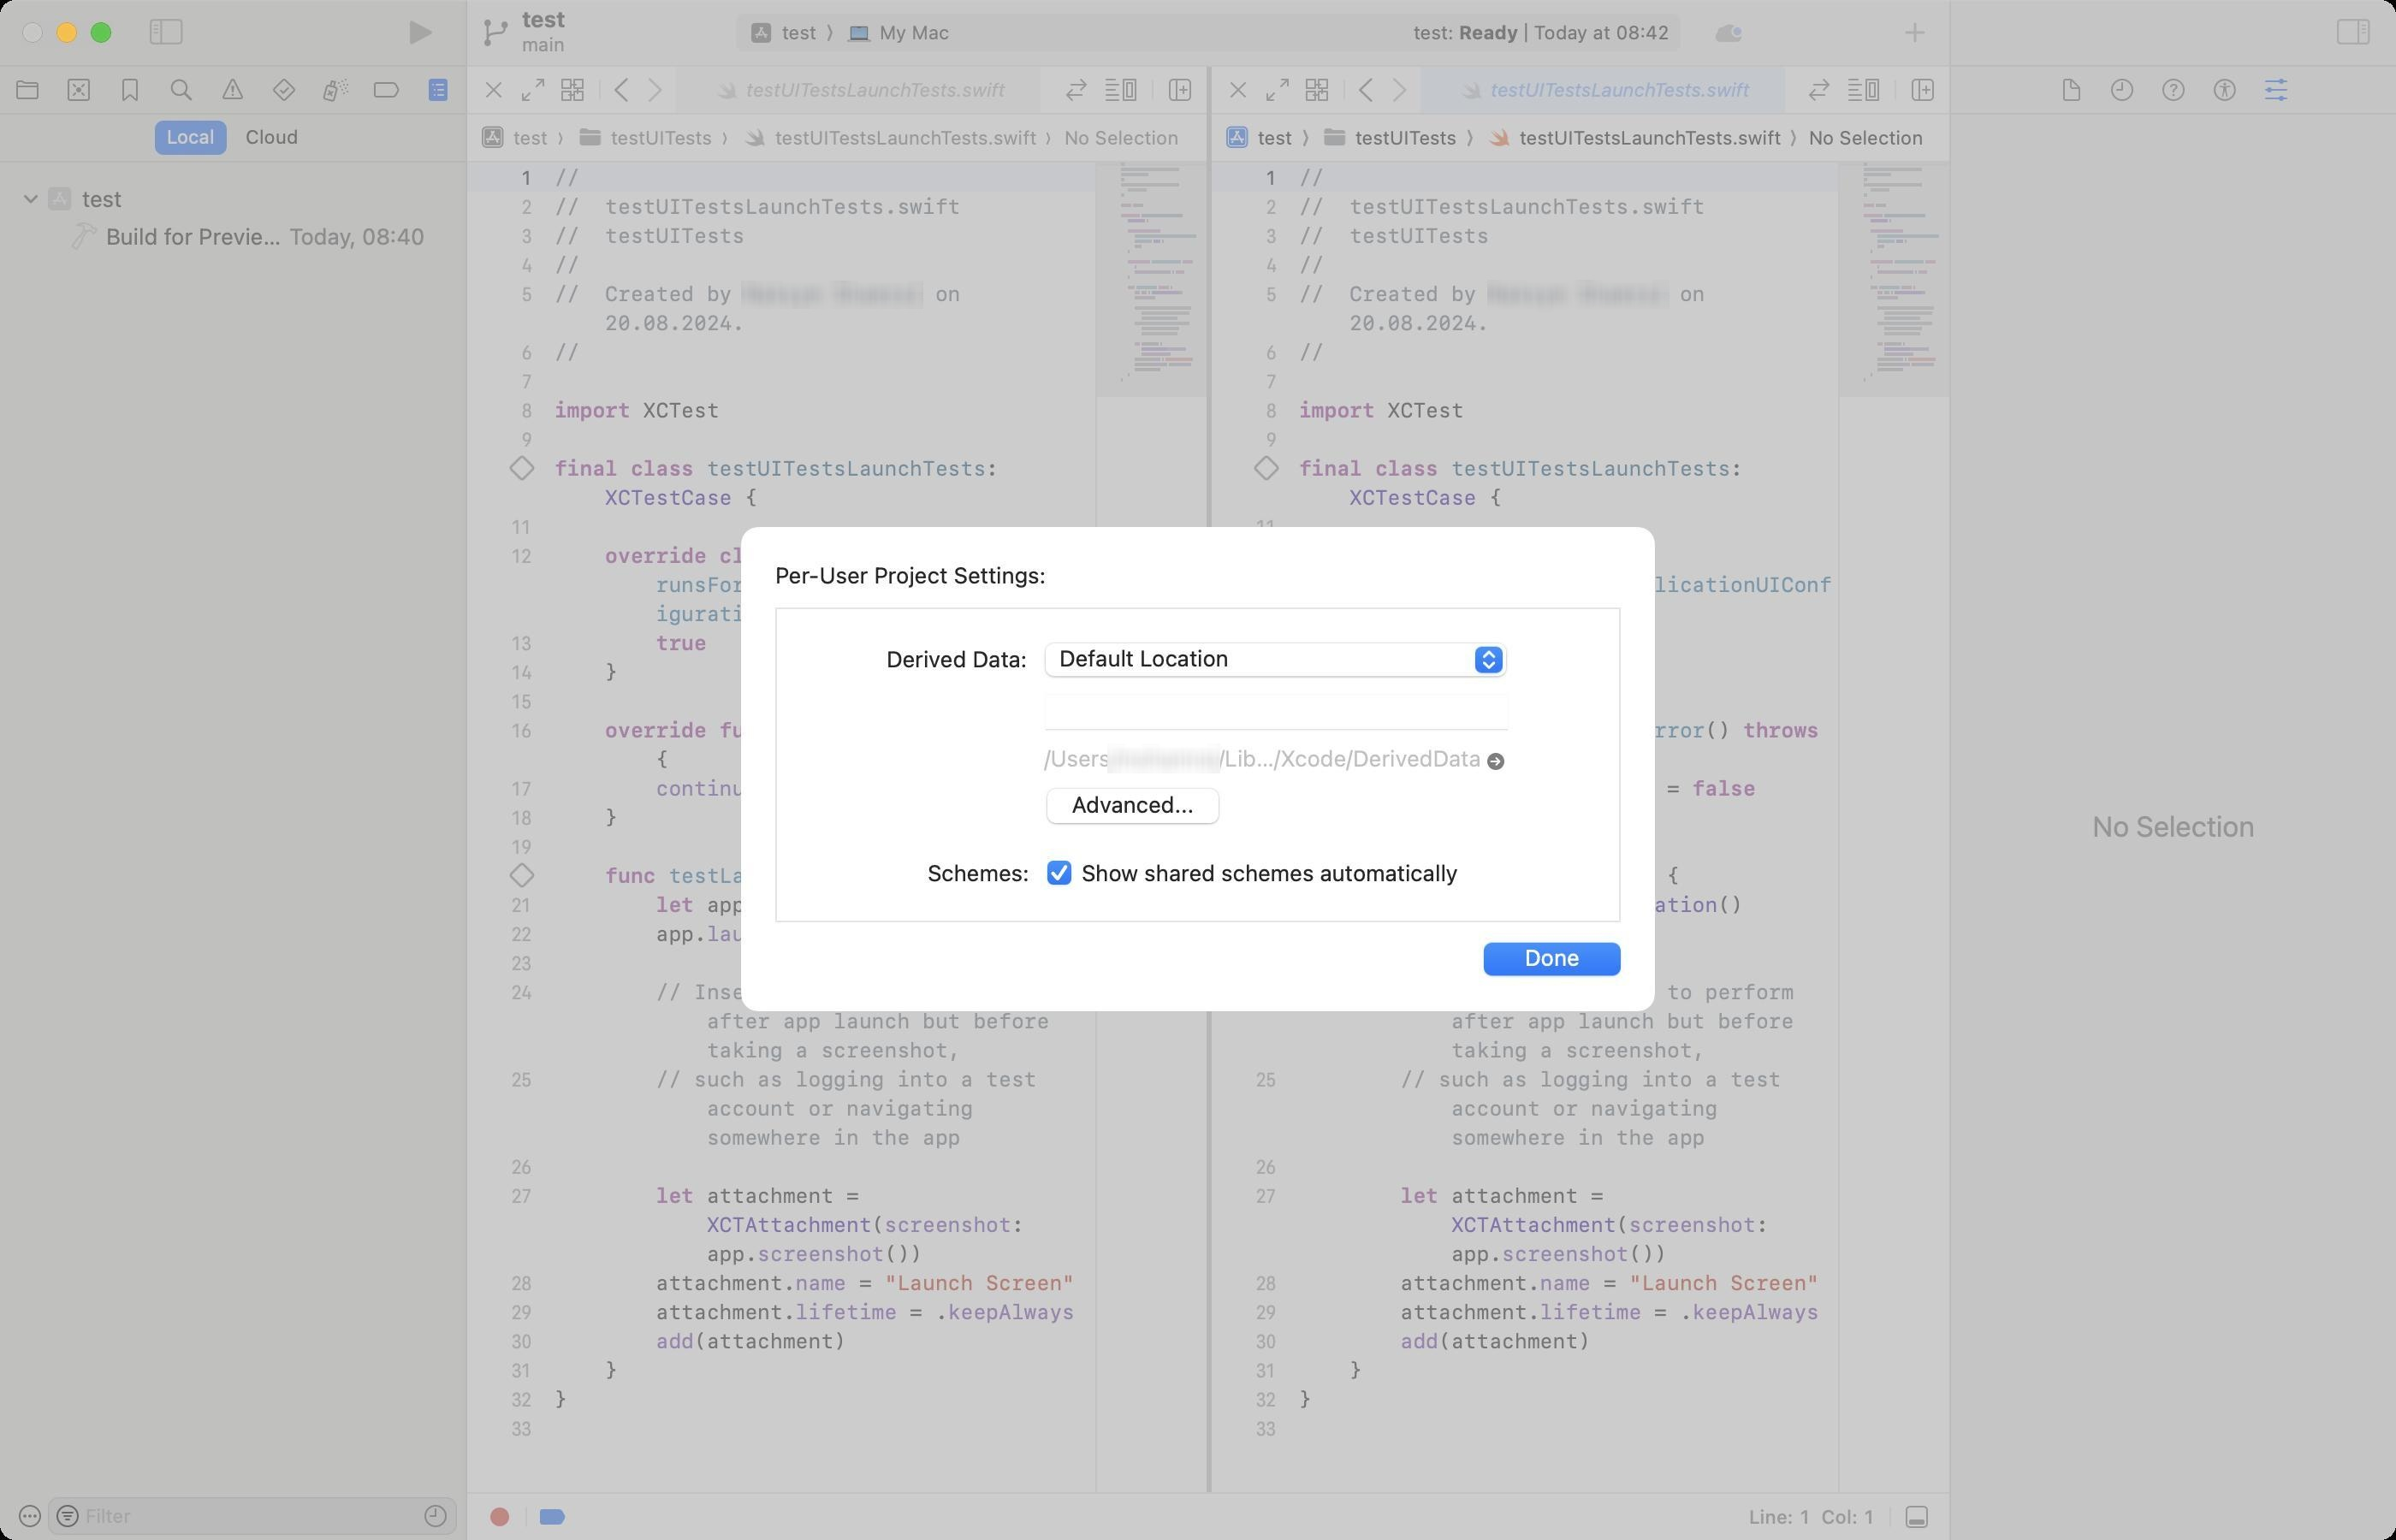
Accessibility tree:
{"name": "test_—_testUITestsLaunchTests.swift", "role": "AXWindow", "description": null, "role_description": "standard window", "value": null, "position": "164.00;127.00", "size": "1400;900", "children": [{"name": "test.xcodeproj", "role": "AXSplitGroup", "description": "/Users/[username]/Code/test/test/test.xcodeproj", "role_description": "split group", "value": null, "position": "0.00;0.00", "size": "1400;900", "children": [{"name": null, "role": "AXGroup", "description": "navigator", "role_description": "group", "value": null, "position": "0.00;0.00", "size": "272;900", "children": [{"name": "", "role": "AXRadioButton", "description": "Project", "role_description": "radio button", "value": 0, "position": "1.00;39.00", "size": "30;27", "children": []}, {"name": "", "role": "AXRadioButton", "description": "Source Control", "role_description": "radio button", "value": 0, "position": "31.00;39.00", "size": "30;27", "children": []}, {"name": "", "role": "AXRadioButton", "description": "Bookmarks", "role_description": "radio button", "value": 0, "position": "61.00;39.00", "size": "30;27", "children": []}, {"name": "", "role": "AXRadioButton", "description": "Find", "role_description": "radio button", "value": 0, "position": "91.00;39.00", "size": "30;27", "children": []}, {"name": "", "role": "AXRadioButton", "description": "Issues", "role_description": "radio button", "value": 0, "position": "121.00;39.00", "size": "30;27", "children": []}, {"name": "", "role": "AXRadioButton", "description": "Tests", "role_description": "radio button", "value": 0, "position": "151.00;39.00", "size": "30;27", "children": []}, {"name": "", "role": "AXRadioButton", "description": "Debug", "role_description": "radio button", "value": 0, "position": "181.00;39.00", "size": "30;27", "children": []}, {"name": "", "role": "AXRadioButton", "description": "Breakpoints", "role_description": "radio button", "value": 0, "position": "211.00;39.00", "size": "30;27", "children": []}, {"name": "", "role": "AXRadioButton", "description": "Reports", "role_description": "radio button", "value": 1, "position": "241.00;39.00", "size": "30;27", "children": []}, {"name": "Local", "role": "AXRadioButton", "description": null, "role_description": "radio button", "value": 1, "position": "90.50;70.50", "size": "42;20", "children": []}, {"name": "Cloud", "role": "AXRadioButton", "description": null, "role_description": "radio button", "value": 0, "position": "136.50;70.50", "size": "45;20", "children": []}, {"name": null, "role": "AXScrollArea", "description": null, "role_description": "scroll area", "value": null, "position": "0.00;95.00", "size": "272;777", "children": [{"name": null, "role": "AXOutline", "description": "Report Navigator", "role_description": "outline", "value": null, "position": "0.00;105.00", "size": "272;767", "children": [{"name": null, "role": "AXRow", "description": null, "role_description": "outline row", "value": null, "position": "0.00;105.00", "size": "272;22", "children": [{"name": null, "role": "AXCell", "description": null, "role_description": "cell", "value": null, "position": "10.00;105.00", "size": "252;22", "children": [{"name": null, "role": "AXImage", "description": "", "role_description": "", "value": null, "position": "26.50;108.00", "size": "17;16", "children": []}, {"name": null, "role": "AXStaticText", "description": null, "role_description": "text", "value": "test", "position": "46.00;108.00", "size": "210;16", "children": []}, {"name": null, "role": "AXDisclosureTriangle", "description": null, "role_description": "disclosure triangle", "value": 1, "position": "12.00;105.00", "size": "13;22", "children": []}]}]}, {"name": null, "role": "AXRow", "description": null, "role_description": "outline row", "value": null, "position": "0.00;127.00", "size": "272;22", "children": [{"name": null, "role": "AXCell", "description": null, "role_description": "cell", "value": null, "position": "10.00;127.00", "size": "252;22", "children": [{"name": null, "role": "AXImage", "description": "", "role_description": "", "value": null, "position": "41.00;130.00", "size": "16;16", "children": []}, {"name": null, "role": "AXStaticText", "description": null, "role_description": "text", "value": "Today, 08:40", "position": "167.00;130.00", "size": "84;16", "children": []}, {"name": null, "role": "AXStaticText", "description": null, "role_description": "text", "value": "Build for Previews", "position": "60.00;130.00", "size": "107;16", "children": []}]}]}, {"name": null, "role": "AXColumn", "description": null, "role_description": "column", "value": null, "position": "10.00;105.00", "size": "252;767", "children": []}]}]}, {"name": null, "role": "AXTextField", "description": "Report navigator filter", "role_description": "search text field", "value": "", "position": "28.00;875.00", "size": "239;22", "children": [{"name": "toggle_filter", "role": "AXButton", "description": null, "role_description": "button", "value": null, "position": "28.00;875.00", "size": "15;22", "children": []}, {"name": "Recent_reports_filter", "role": "AXCheckBox", "description": null, "role_description": "toggle button", "value": 0, "position": "246.00;876.00", "size": "17;20", "children": []}]}, {"name": "", "role": "AXMenuButton", "description": null, "role_description": "menu button", "value": null, "position": "2.00;876.00", "size": "26;20", "children": []}]}, {"name": null, "role": "AXSplitter", "description": null, "role_description": "splitter", "value": 272.0, "position": "272.00;38.00", "size": "1;862", "children": []}, {"name": null, "role": "AXGroup", "description": "editor area", "role_description": "group", "value": null, "position": "273.00;0.00", "size": "866;900", "children": [{"name": null, "role": "AXSplitGroup", "description": null, "role_description": "split group", "value": null, "position": "273.00;0.00", "size": "866;900", "children": [{"name": null, "role": "AXSplitGroup", "description": null, "role_description": "split group", "value": null, "position": "273.00;0.00", "size": "866;900", "children": [{"name": null, "role": "AXGroup", "description": "testUITestsLaunchTests.swift", "role_description": "group", "value": null, "position": "273.00;0.00", "size": "432;900", "children": [{"name": null, "role": "AXGroup", "description": "testUITestsLaunchTests.swift", "role_description": "group", "value": null, "position": "273.00;0.00", "size": "432;900", "children": [{"name": null, "role": "AXSplitGroup", "description": null, "role_description": "split group", "value": null, "position": "273.00;0.00", "size": "432;900", "children": [{"name": null, "role": "AXScrollArea", "description": null, "role_description": "scroll area", "value": null, "position": "273.00;95.00", "size": "432;777", "children": [{"name": null, "role": "AXTextArea", "description": "Source Editor", "role_description": "text entry area", "value": "//\n//  testUITestsLaunchTests.swift\n//  testUITests\n//\n//  Created by [name] [surname] on 20.08.2024.\n//\n\nimport XCTest\n\nfinal class testUITestsLaunchTests: XCTestCase {\n\n    override class var runsForEachTargetApplicationUIConfiguration: Bool {\n        true\n    }\n\n    override func setUpWithError() throws {\n        continueAfterFailure = false\n    }\n\n    func testLaunch() throws {\n        let app = XCUIApplication()\n        app.launch()\n\n        // Insert steps here to perform after app launch but before taking a screenshot,\n        // such as logging into a test account or navigating somewhere in the app\n\n        let attachment = XCTAttachment(screenshot: app.screenshot())\n        attachment.name = \"Launch Screen\"\n        attachment.lifetime = .keepAlways\n        add(attachment)\n    }\n}\n", "position": "273.00;94.00", "size": "432;1138", "children": []}, {"name": null, "role": "AXScrollBar", "description": null, "role_description": "scroll bar", "value": 0.0027662517968565226, "position": "689.00;95.00", "size": "16;777", "children": [{"name": null, "role": "AXValueIndicator", "description": null, "role_description": "value indicator", "value": 0.0027662517968565226, "position": "693.00;97.00", "size": "12;552", "children": []}, {"name": null, "role": "AXButton", "description": null, "role_description": "increment arrow button", "value": null, "position": "689.00;95.00", "size": "0;0", "children": []}, {"name": null, "role": "AXButton", "description": null, "role_description": "decrement arrow button", "value": null, "position": "689.00;95.00", "size": "0;0", "children": []}, {"name": null, "role": "AXButton", "description": null, "role_description": "increment page button", "value": null, "position": "693.00;650.00", "size": "12;222", "children": []}, {"name": null, "role": "AXButton", "description": null, "role_description": "decrement page button", "value": null, "position": "693.00;95.00", "size": "12;2", "children": []}]}, {"name": null, "role": "AXGroup", "description": "Source Editor Change Gutter", "role_description": "group", "value": null, "position": "273.00;94.00", "size": "11;1138", "children": []}, {"name": null, "role": "AXGroup", "description": "Source Editor Gutter", "role_description": "group", "value": null, "position": "284.00;94.00", "size": "30;1138", "children": [{"name": null, "role": "AXButton", "description": "Annotation Line 10: Line: 10", "role_description": "button", "value": "No result", "position": "297.00;265.00", "size": "16;17", "children": []}, {"name": null, "role": "AXButton", "description": "Annotation Line 20: Line: 20", "role_description": "button", "value": "No result", "position": "297.00;503.00", "size": "16;17", "children": []}]}, {"name": null, "role": "AXGroup", "description": "Source Editor Minimap", "role_description": "group", "value": null, "position": "640.00;0.00", "size": "65;900", "children": [{"name": "Minimap_Landmark", "role": "AXStaticText", "description": "testUITestsLaunchTests", "role_description": "text", "value": null, "position": "655.00;122.00", "size": "45;11", "children": []}, {"name": "Minimap_Landmark", "role": "AXStaticText", "description": "runsForEachTargetApplicationUIConfiguration", "role_description": "text", "value": null, "position": "659.00;131.00", "size": "41;11", "children": []}, {"name": "Minimap_Landmark", "role": "AXStaticText", "description": "setUpWithError()", "role_description": "text", "value": null, "position": "659.00;149.00", "size": "41;11", "children": []}, {"name": "Minimap_Landmark", "role": "AXStaticText", "description": "testLaunch()", "role_description": "text", "value": null, "position": "659.00;164.00", "size": "41;11", "children": []}]}]}]}, {"name": null, "role": "AXGroup", "description": "Jump Bar", "role_description": "group", "value": null, "position": "273.00;67.00", "size": "432;28", "children": [{"name": null, "role": "AXPopUpButton", "description": null, "role_description": "pop up button", "value": "test", "position": "273.00;67.00", "size": "62;27", "children": []}, {"name": null, "role": "AXPopUpButton", "description": null, "role_description": "pop up button", "value": "testUITests", "position": "335.00;67.00", "size": "96;27", "children": []}, {"name": null, "role": "AXPopUpButton", "description": null, "role_description": "pop up button", "value": "testUITestsLaunchTests.swift", "position": "431.00;67.00", "size": "189;27", "children": []}, {"name": null, "role": "AXPopUpButton", "description": null, "role_description": "pop up button", "value": "No Selection", "position": "620.00;67.00", "size": "83;27", "children": []}]}]}, {"name": null, "role": "AXGroup", "description": "Tab Bar", "role_description": "group", "value": null, "position": "273.00;39.00", "size": "432;28", "children": [{"name": "Tab_bar,_1_tab", "role": "AXTabGroup", "description": "tab bar", "role_description": "tab group", "value": "{\n    \"name\": \"testUITestsLaunchTests.swift\",\n    \"role\": \"AXRadioButton\",\n    \"description\": null,\n    \"role_description\": \"tab\",\n    \"value\": true,\n    \"position\": \"395.00;39.00\",\n    \"size\": \"213;27\",\n    \"children\": [\n        {\n            \"name\": \"close_tab\",\n            \"role\": \"AXButton\",\n            \"description\": \"Close\",\n            \"role_description\": \"button\",\n            \"value\": null,\n            \"position\": \"399.00;44.50\",\n            \"size\": \"16;16\",\n            \"children\": [\n                {\n                    \"name\": \"close_tab\",\n                    \"role\": \"AXButton\",\n                    \"description\": \"Close\",\n                    \"role_description\": \"button\",\n                    \"value\": null,\n                    \"position\": \"399.00;44.50\",\n                    \"size\": \"16;16\",\n                    \"children\": []\n                }\n            ]\n        }\n    ]\n}", "position": "395.00;39.00", "size": "220;27", "children": [{"name": null, "role": "AXScrollArea", "description": null, "role_description": "scroll area", "value": null, "position": "395.00;39.00", "size": "220;27", "children": [{"name": "testUITestsLaunchTests.swift", "role": "AXRadioButton", "description": null, "role_description": "tab", "value": true, "position": "395.00;39.00", "size": "213;27", "children": [{"name": "close_tab", "role": "AXButton", "description": "Close", "role_description": "button", "value": null, "position": "399.00;44.50", "size": "16;16", "children": [{"name": "close_tab", "role": "AXButton", "description": "Close", "role_description": "button", "value": null, "position": "399.00;44.50", "size": "16;16", "children": []}]}]}]}]}, {"name": "", "role": "AXButton", "description": "Close Editor", "role_description": "button", "value": null, "position": "277.00;39.00", "size": "23;27", "children": []}, {"name": "", "role": "AXCheckBox", "description": "Focus Editor", "role_description": "toggle button", "value": "0", "position": "300.00;39.00", "size": "23;27", "children": []}, {"name": "", "role": "AXButton", "description": "Related Items", "role_description": "button", "value": null, "position": "323.00;39.00", "size": "23;27", "children": []}, {"name": "", "role": "AXButton", "description": "Go Back", "role_description": "button", "value": null, "position": "355.00;39.00", "size": "18;27", "children": []}, {"name": "", "role": "AXButton", "description": "Go Forward", "role_description": "button", "value": null, "position": "373.00;39.00", "size": "18;27", "children": []}, {"name": "", "role": "AXCheckBox", "description": "Code Review", "role_description": "toggle button", "value": "0", "position": "617.00;39.00", "size": "24;27", "children": []}, {"name": "", "role": "AXButton", "description": "editor options", "role_description": "button", "value": null, "position": "641.00;39.00", "size": "28;27", "children": []}, {"name": "", "role": "AXButton", "description": "Add Editor on Right", "role_description": "button", "value": null, "position": "678.00;39.00", "size": "23;27", "children": []}]}]}, {"name": null, "role": "AXSplitter", "description": null, "role_description": "splitter", "value": 432.0, "position": "705.00;38.00", "size": "3;862", "children": []}, {"name": null, "role": "AXGroup", "description": "testUITestsLaunchTests.swift", "role_description": "group", "value": null, "position": "708.00;0.00", "size": "431;900", "children": [{"name": null, "role": "AXGroup", "description": "testUITestsLaunchTests.swift", "role_description": "group", "value": null, "position": "708.00;0.00", "size": "431;900", "children": [{"name": null, "role": "AXSplitGroup", "description": null, "role_description": "split group", "value": null, "position": "708.00;0.00", "size": "431;900", "children": [{"name": null, "role": "AXScrollArea", "description": null, "role_description": "scroll area", "value": null, "position": "708.00;95.00", "size": "431;777", "children": [{"name": null, "role": "AXTextArea", "description": "Source Editor", "role_description": "text entry area", "value": "//\n//  testUITestsLaunchTests.swift\n//  testUITests\n//\n//  Created by [name] [surname] on 20.08.2024.\n//\n\nimport XCTest\n\nfinal class testUITestsLaunchTests: XCTestCase {\n\n    override class var runsForEachTargetApplicationUIConfiguration: Bool {\n        true\n    }\n\n    override func setUpWithError() throws {\n        continueAfterFailure = false\n    }\n\n    func testLaunch() throws {\n        let app = XCUIApplication()\n        app.launch()\n\n        // Insert steps here to perform after app launch but before taking a screenshot,\n        // such as logging into a test account or navigating somewhere in the app\n\n        let attachment = XCTAttachment(screenshot: app.screenshot())\n        attachment.name = \"Launch Screen\"\n        attachment.lifetime = .keepAlways\n        add(attachment)\n    }\n}\n", "position": "708.00;94.00", "size": "431;1138", "children": []}, {"name": null, "role": "AXScrollBar", "description": null, "role_description": "scroll bar", "value": 0.0027662517968565226, "position": "1123.00;95.00", "size": "16;777", "children": [{"name": null, "role": "AXValueIndicator", "description": null, "role_description": "value indicator", "value": 0.0027662517968565226, "position": "1127.00;97.00", "size": "12;552", "children": []}, {"name": null, "role": "AXButton", "description": null, "role_description": "increment arrow button", "value": null, "position": "1123.00;95.00", "size": "0;0", "children": []}, {"name": null, "role": "AXButton", "description": null, "role_description": "decrement arrow button", "value": null, "position": "1123.00;95.00", "size": "0;0", "children": []}, {"name": null, "role": "AXButton", "description": null, "role_description": "increment page button", "value": null, "position": "1127.00;650.00", "size": "12;222", "children": []}, {"name": null, "role": "AXButton", "description": null, "role_description": "decrement page button", "value": null, "position": "1127.00;95.00", "size": "12;2", "children": []}]}, {"name": null, "role": "AXGroup", "description": "Source Editor Gutter", "role_description": "group", "value": null, "position": "719.00;94.00", "size": "30;1138", "children": [{"name": null, "role": "AXButton", "description": "Annotation Line 10: Line: 10", "role_description": "button", "value": "No result", "position": "732.00;265.00", "size": "16;17", "children": []}, {"name": null, "role": "AXButton", "description": "Annotation Line 20: Line: 20", "role_description": "button", "value": "No result", "position": "732.00;503.00", "size": "16;17", "children": []}]}, {"name": null, "role": "AXGroup", "description": "Source Editor Change Gutter", "role_description": "group", "value": null, "position": "708.00;94.00", "size": "11;1138", "children": []}, {"name": null, "role": "AXGroup", "description": "Source Editor Minimap", "role_description": "group", "value": null, "position": "1074.00;0.00", "size": "65;900", "children": [{"name": "Minimap_Landmark", "role": "AXStaticText", "description": "testUITestsLaunchTests", "role_description": "text", "value": null, "position": "1089.00;122.00", "size": "45;11", "children": []}, {"name": "Minimap_Landmark", "role": "AXStaticText", "description": "runsForEachTargetApplicationUIConfiguration", "role_description": "text", "value": null, "position": "1093.00;131.00", "size": "41;11", "children": []}, {"name": "Minimap_Landmark", "role": "AXStaticText", "description": "setUpWithError()", "role_description": "text", "value": null, "position": "1093.00;149.00", "size": "41;11", "children": []}, {"name": "Minimap_Landmark", "role": "AXStaticText", "description": "testLaunch()", "role_description": "text", "value": null, "position": "1093.00;164.00", "size": "41;11", "children": []}]}]}]}, {"name": null, "role": "AXGroup", "description": "Jump Bar", "role_description": "group", "value": null, "position": "708.00;67.00", "size": "431;28", "children": [{"name": null, "role": "AXPopUpButton", "description": null, "role_description": "pop up button", "value": "test", "position": "708.00;67.00", "size": "62;27", "children": []}, {"name": null, "role": "AXPopUpButton", "description": null, "role_description": "pop up button", "value": "testUITests", "position": "770.00;67.00", "size": "96;27", "children": []}, {"name": null, "role": "AXPopUpButton", "description": null, "role_description": "pop up button", "value": "testUITestsLaunchTests.swift", "position": "866.00;67.00", "size": "189;27", "children": []}, {"name": null, "role": "AXPopUpButton", "description": null, "role_description": "pop up button", "value": "No Selection", "position": "1055.00;67.00", "size": "83;27", "children": []}]}]}, {"name": null, "role": "AXGroup", "description": "Tab Bar", "role_description": "group", "value": null, "position": "708.00;39.00", "size": "431;28", "children": [{"name": "Tab_bar,_1_tab", "role": "AXTabGroup", "description": "tab bar", "role_description": "tab group", "value": "{\n    \"name\": \"testUITestsLaunchTests.swift\",\n    \"role\": \"AXRadioButton\",\n    \"description\": null,\n    \"role_description\": \"tab\",\n    \"value\": true,\n    \"position\": \"830.00;39.00\",\n    \"size\": \"213;27\",\n    \"children\": [\n        {\n            \"name\": \"close_tab\",\n            \"role\": \"AXButton\",\n            \"description\": \"Close\",\n            \"role_description\": \"button\",\n            \"value\": null,\n            \"position\": \"834.00;44.50\",\n            \"size\": \"16;16\",\n            \"children\": [\n                {\n                    \"name\": \"close_tab\",\n                    \"role\": \"AXButton\",\n                    \"description\": \"Close\",\n                    \"role_description\": \"button\",\n                    \"value\": null,\n                    \"position\": \"834.00;44.50\",\n                    \"size\": \"16;16\",\n                    \"children\": []\n                }\n            ]\n        }\n    ]\n}", "position": "830.00;39.00", "size": "219;27", "children": [{"name": null, "role": "AXScrollArea", "description": null, "role_description": "scroll area", "value": null, "position": "830.00;39.00", "size": "219;27", "children": [{"name": "testUITestsLaunchTests.swift", "role": "AXRadioButton", "description": null, "role_description": "tab", "value": true, "position": "830.00;39.00", "size": "213;27", "children": [{"name": "close_tab", "role": "AXButton", "description": "Close", "role_description": "button", "value": null, "position": "834.00;44.50", "size": "16;16", "children": [{"name": "close_tab", "role": "AXButton", "description": "Close", "role_description": "button", "value": null, "position": "834.00;44.50", "size": "16;16", "children": []}]}]}]}]}, {"name": "", "role": "AXButton", "description": "Close Editor", "role_description": "button", "value": null, "position": "712.00;39.00", "size": "23;27", "children": []}, {"name": "", "role": "AXCheckBox", "description": "Focus Editor", "role_description": "toggle button", "value": "0", "position": "735.00;39.00", "size": "23;27", "children": []}, {"name": "", "role": "AXButton", "description": "Related Items", "role_description": "button", "value": null, "position": "758.00;39.00", "size": "23;27", "children": []}, {"name": "", "role": "AXButton", "description": "Go Back", "role_description": "button", "value": null, "position": "790.00;39.00", "size": "18;27", "children": []}, {"name": "", "role": "AXButton", "description": "Go Forward", "role_description": "button", "value": null, "position": "808.00;39.00", "size": "18;27", "children": []}, {"name": "", "role": "AXCheckBox", "description": "Code Review", "role_description": "toggle button", "value": "0", "position": "1051.00;39.00", "size": "24;27", "children": []}, {"name": "", "role": "AXButton", "description": "editor options", "role_description": "button", "value": null, "position": "1075.00;39.00", "size": "28;27", "children": []}, {"name": "", "role": "AXButton", "description": "Add Editor on Right", "role_description": "button", "value": null, "position": "1112.00;39.00", "size": "23;27", "children": []}]}]}]}, {"name": null, "role": "AXGroup", "description": "debug bar", "role_description": "group", "value": null, "position": "273.00;873.00", "size": "866;27", "children": [{"name": "", "role": "AXButton", "description": "Record UI Test", "role_description": "button", "value": null, "position": "277.00;873.00", "size": "30;27", "children": []}, {"name": "", "role": "AXCheckBox", "description": "Breakpoints", "role_description": "toggle button", "value": 1, "position": "308.00;873.00", "size": "30;27", "children": []}, {"name": null, "role": "AXStaticText", "description": null, "role_description": "text", "value": "Line: 1  Col: 1", "position": "1020.00;879.50", "size": "78;14", "children": []}, {"name": "", "role": "AXButton", "description": "show debug area", "role_description": "button", "value": null, "position": "1105.00;873.00", "size": "30;27", "children": []}]}]}]}, {"name": null, "role": "AXSplitter", "description": null, "role_description": "splitter", "value": 866.0, "position": "1139.00;38.00", "size": "1;862", "children": []}, {"name": null, "role": "AXGroup", "description": "inspector", "role_description": "group", "value": null, "position": "1140.00;0.00", "size": "260;900", "children": [{"name": null, "role": "AXScrollArea", "description": null, "role_description": "scroll area", "value": null, "position": "1140.00;66.00", "size": "260;834", "children": [{"name": null, "role": "AXGroup", "description": null, "role_description": "group", "value": null, "position": "1140.00;66.00", "size": "260;834", "children": [{"name": null, "role": "AXStaticText", "description": null, "role_description": "text", "value": "No Selection", "position": "1218.50;473.00", "size": "103;20", "children": []}]}, {"name": null, "role": "AXScrollBar", "description": null, "role_description": "scroll bar", "value": 0.0, "position": "1384.00;66.00", "size": "16;834", "children": []}]}, {"name": "", "role": "AXRadioButton", "description": "File Inspector", "role_description": "radio button", "value": 0, "position": "1195.00;39.00", "size": "30;27", "children": []}, {"name": "", "role": "AXRadioButton", "description": "History Inspector", "role_description": "radio button", "value": 0, "position": "1225.00;39.00", "size": "30;27", "children": []}, {"name": "", "role": "AXRadioButton", "description": "Quick Help Inspector", "role_description": "radio button", "value": 0, "position": "1255.00;39.00", "size": "30;27", "children": []}, {"name": "", "role": "AXRadioButton", "description": "Accessibility Inspector", "role_description": "radio button", "value": 0, "position": "1285.00;39.00", "size": "30;27", "children": []}, {"name": "", "role": "AXRadioButton", "description": "Attributes Inspector", "role_description": "radio button", "value": 1, "position": "1315.00;39.00", "size": "30;27", "children": []}]}]}, {"name": null, "role": "AXToolbar", "description": null, "role_description": "toolbar", "value": null, "position": "0.00;0.00", "size": "1400;38", "children": [{"name": null, "role": "AXButton", "description": "Hide Navigator", "role_description": "button", "value": null, "position": "76.00;0.00", "size": "42;38", "children": []}, {"name": null, "role": "AXGroup", "description": null, "role_description": "group", "value": null, "position": "176.00;0.00", "size": "92;38", "children": [{"name": "Run", "role": "AXButton", "description": null, "role_description": "button", "value": null, "position": "225.00;7.00", "size": "40;25", "children": []}]}, {"name": null, "role": "AXButton", "description": "Branch Chooser", "role_description": "button", "value": "test, main", "position": "277.00;0.00", "size": "136;38", "children": [{"name": null, "role": "AXButton", "description": "Branch Chooser", "role_description": "button", "value": "test, main", "position": "281.00;2.00", "size": "128;34", "children": [{"name": null, "role": "AXStaticText", "description": null, "role_description": "text", "value": "test", "position": "303.00;3.00", "size": "30;16", "children": []}, {"name": null, "role": "AXStaticText", "description": null, "role_description": "text", "value": "main", "position": "303.00;19.00", "size": "30;14", "children": []}, {"name": null, "role": "AXImage", "description": "", "role_description": "image", "value": null, "position": "281.00;7.00", "size": "18;24", "children": []}]}]}, {"name": null, "role": "AXGroup", "description": null, "role_description": "group", "value": null, "position": "426.00;0.00", "size": "560;38", "children": [{"name": null, "role": "AXGroup", "description": "Activity View", "role_description": "group", "value": null, "position": "430.00;8.00", "size": "552;22", "children": [{"name": null, "role": "AXList", "description": "path", "role_description": "list", "value": null, "position": "430.00;8.00", "size": "140;22", "children": [{"name": null, "role": "AXPopUpButton", "description": "Active Scheme", "role_description": "pop up button", "value": "test", "position": "430.00;8.00", "size": "62;22", "children": []}, {"name": null, "role": "AXPopUpButton", "description": "Active Run Destination", "role_description": "pop up button", "value": "My Mac", "position": "492.00;8.00", "size": "78;22", "children": []}]}, {"name": null, "role": "AXStaticText", "description": null, "role_description": "text", "value": "test: Ready │ Today at 08:42", "position": "824.00;12.00", "size": "154;14", "children": []}]}]}, {"name": null, "role": "AXButton", "description": "Notices", "role_description": "button", "value": null, "position": "995.00;0.00", "size": "30;38", "children": []}, {"name": null, "role": "AXButton", "description": "Library", "role_description": "button", "value": null, "position": "1103.00;0.00", "size": "32;38", "children": []}, {"name": null, "role": "AXButton", "description": "Hide Inspector", "role_description": "button", "value": null, "position": "1354.00;0.00", "size": "42;38", "children": []}]}, {"name": null, "role": "AXButton", "description": null, "role_description": "close button", "value": null, "position": "12.00;11.00", "size": "14;16", "children": []}, {"name": null, "role": "AXButton", "description": null, "role_description": "zoom button", "value": null, "position": "52.00;11.00", "size": "14;16", "children": [{"name": null, "role": "AXGroup", "description": null, "role_description": "group", "value": null, "position": "52.00;11.00", "size": "14;16", "children": [{"name": null, "role": "AXGroup", "description": null, "role_description": "group", "value": null, "position": "52.00;11.00", "size": "14;16", "children": []}]}]}, {"name": null, "role": "AXButton", "description": null, "role_description": "minimize button", "value": null, "position": "32.00;11.00", "size": "14;16", "children": []}, {"name": null, "role": "AXSheet", "description": null, "role_description": "sheet", "value": null, "position": "433.00;308.00", "size": "534;283", "children": [{"name": null, "role": "AXStaticText", "description": null, "role_description": "text", "value": "Per-User Project Settings:", "position": "451.00;328.00", "size": "162;16", "children": []}, {"name": null, "role": "AXStaticText", "description": null, "role_description": "text", "value": "Derived Data:", "position": "516.00;377.00", "size": "88;17", "children": []}, {"name": null, "role": "AXStaticText", "description": null, "role_description": "text", "value": "Schemes:", "position": "540.00;502.00", "size": "64;17", "children": []}, {"name": "Show_shared_schemes_automatically", "role": "AXCheckBox", "description": null, "role_description": "checkbox", "value": 1, "position": "610.00;501.00", "size": "243;18", "children": []}, {"name": null, "role": "AXPopUpButton", "description": null, "role_description": "pop up button", "value": "Default Location", "position": "608.00;374.00", "size": "276;26", "children": []}, {"name": "Advanced...", "role": "AXButton", "description": null, "role_description": "button", "value": null, "position": "605.00;456.00", "size": "114;32", "children": []}, {"name": null, "role": "AXTextField", "description": null, "role_description": "text field", "value": "", "position": "610.00;405.00", "size": "272;22", "children": []}, {"name": null, "role": "AXStaticText", "description": null, "role_description": "text", "value": "/Users/[username]/Library/Developer/Xcode/DerivedData", "position": "608.00;435.00", "size": "276;17", "children": []}, {"name": "Done", "role": "AXButton", "description": null, "role_description": "button", "value": null, "position": "860.00;545.00", "size": "94;33", "children": []}]}]}